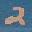
Label: 2